Aerial crown-view tile of a tropical tree (Barro Colorado Island, Panama), acquired 20250124:
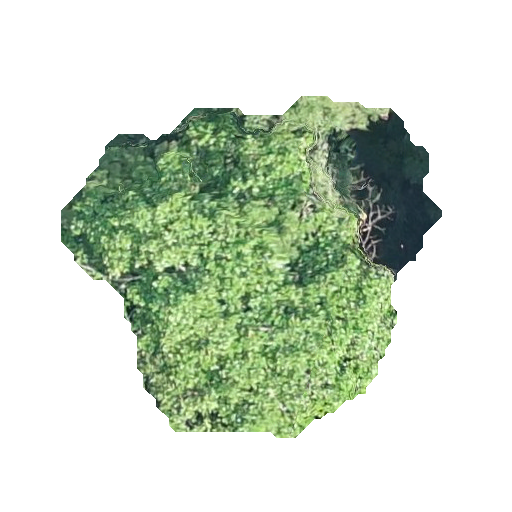
Species: Poulsenia armata
GBIF accepted scientific name: Poulsenia armata
Crown area: 133.956 m²